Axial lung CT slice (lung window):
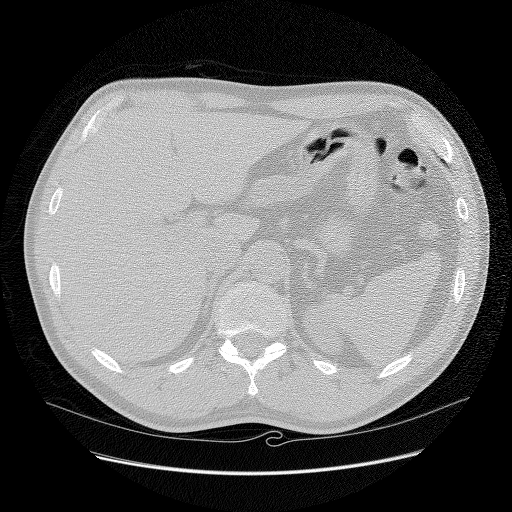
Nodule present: no